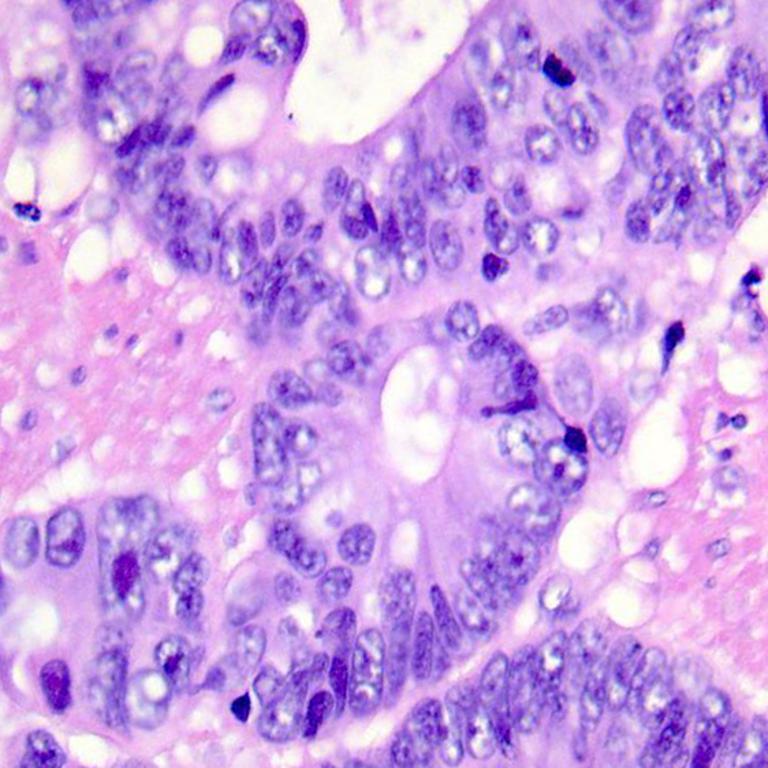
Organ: colon
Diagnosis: adenocarcinomas